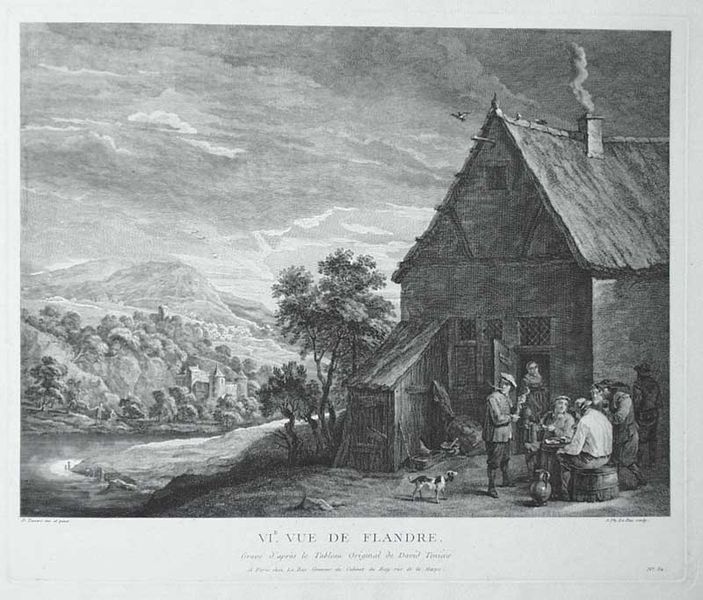
Titel: VIe vue de Flandre
Künstler: Jacques-Philippe Lebas
Standort: Karlsruhe
Institution: Staatliche Kunsthalle Karlsruhe
Schlagwörter: gathering, hat, men, people, white, window, women, black, country, france, group, old, sitting, table, talking, windows, woman, print, pot, vase, wood, smoke, cloud, clouds, man, sky, tree, building, hill, hills, house, lake, landscape, mountain, mountains, water, roof, trees, village, forest, river, villa, drawing, black and white, castle, hillside, shadow, bird, dog, french, storm, door, town, peasants, human, menschen, family, ceiling, gate, map, weather, medieval, hut, animal, cabin, farm, farmer, home, pond, cottage, pale, greyscale, chimney, eat, eating, smoking, farmers, bank, humans, stick, jug, pitcher, drink, drinking, woods, singing, barrel, barrels, trunks, dinner, pipe, shed, kupferstich, gather, belgium, jar, farmhouse, tavern, together, line drawing, shaded, sing, villagers, flanders, woof, timbers, thatched, villiage, flandre, vie vue de flandre, vue de flandre, cstle, landsacpe, art, picture, caraffe, cluster, falnders, framhouse, fiandre